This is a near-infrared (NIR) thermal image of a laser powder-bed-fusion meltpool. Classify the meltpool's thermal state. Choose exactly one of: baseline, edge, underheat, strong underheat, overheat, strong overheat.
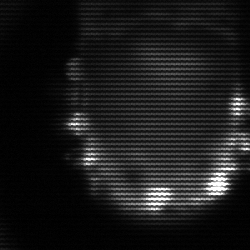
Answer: baseline